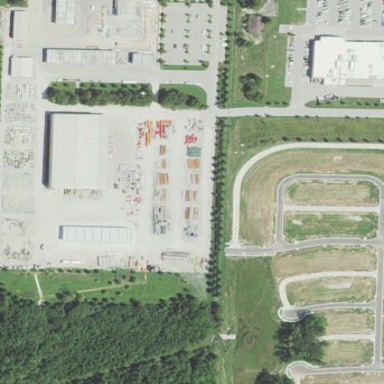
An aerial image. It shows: Commercial area.